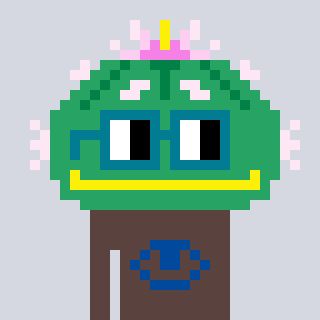
a pixel art character with square dark green glasses, a peyote-shaped head and a darkbrown-colored body on a cool background